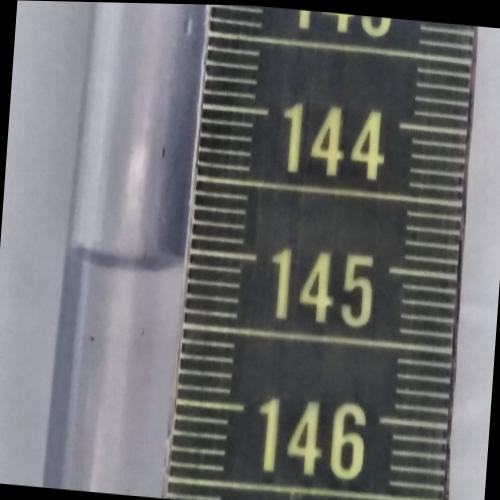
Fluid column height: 145.1 cm